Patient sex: M
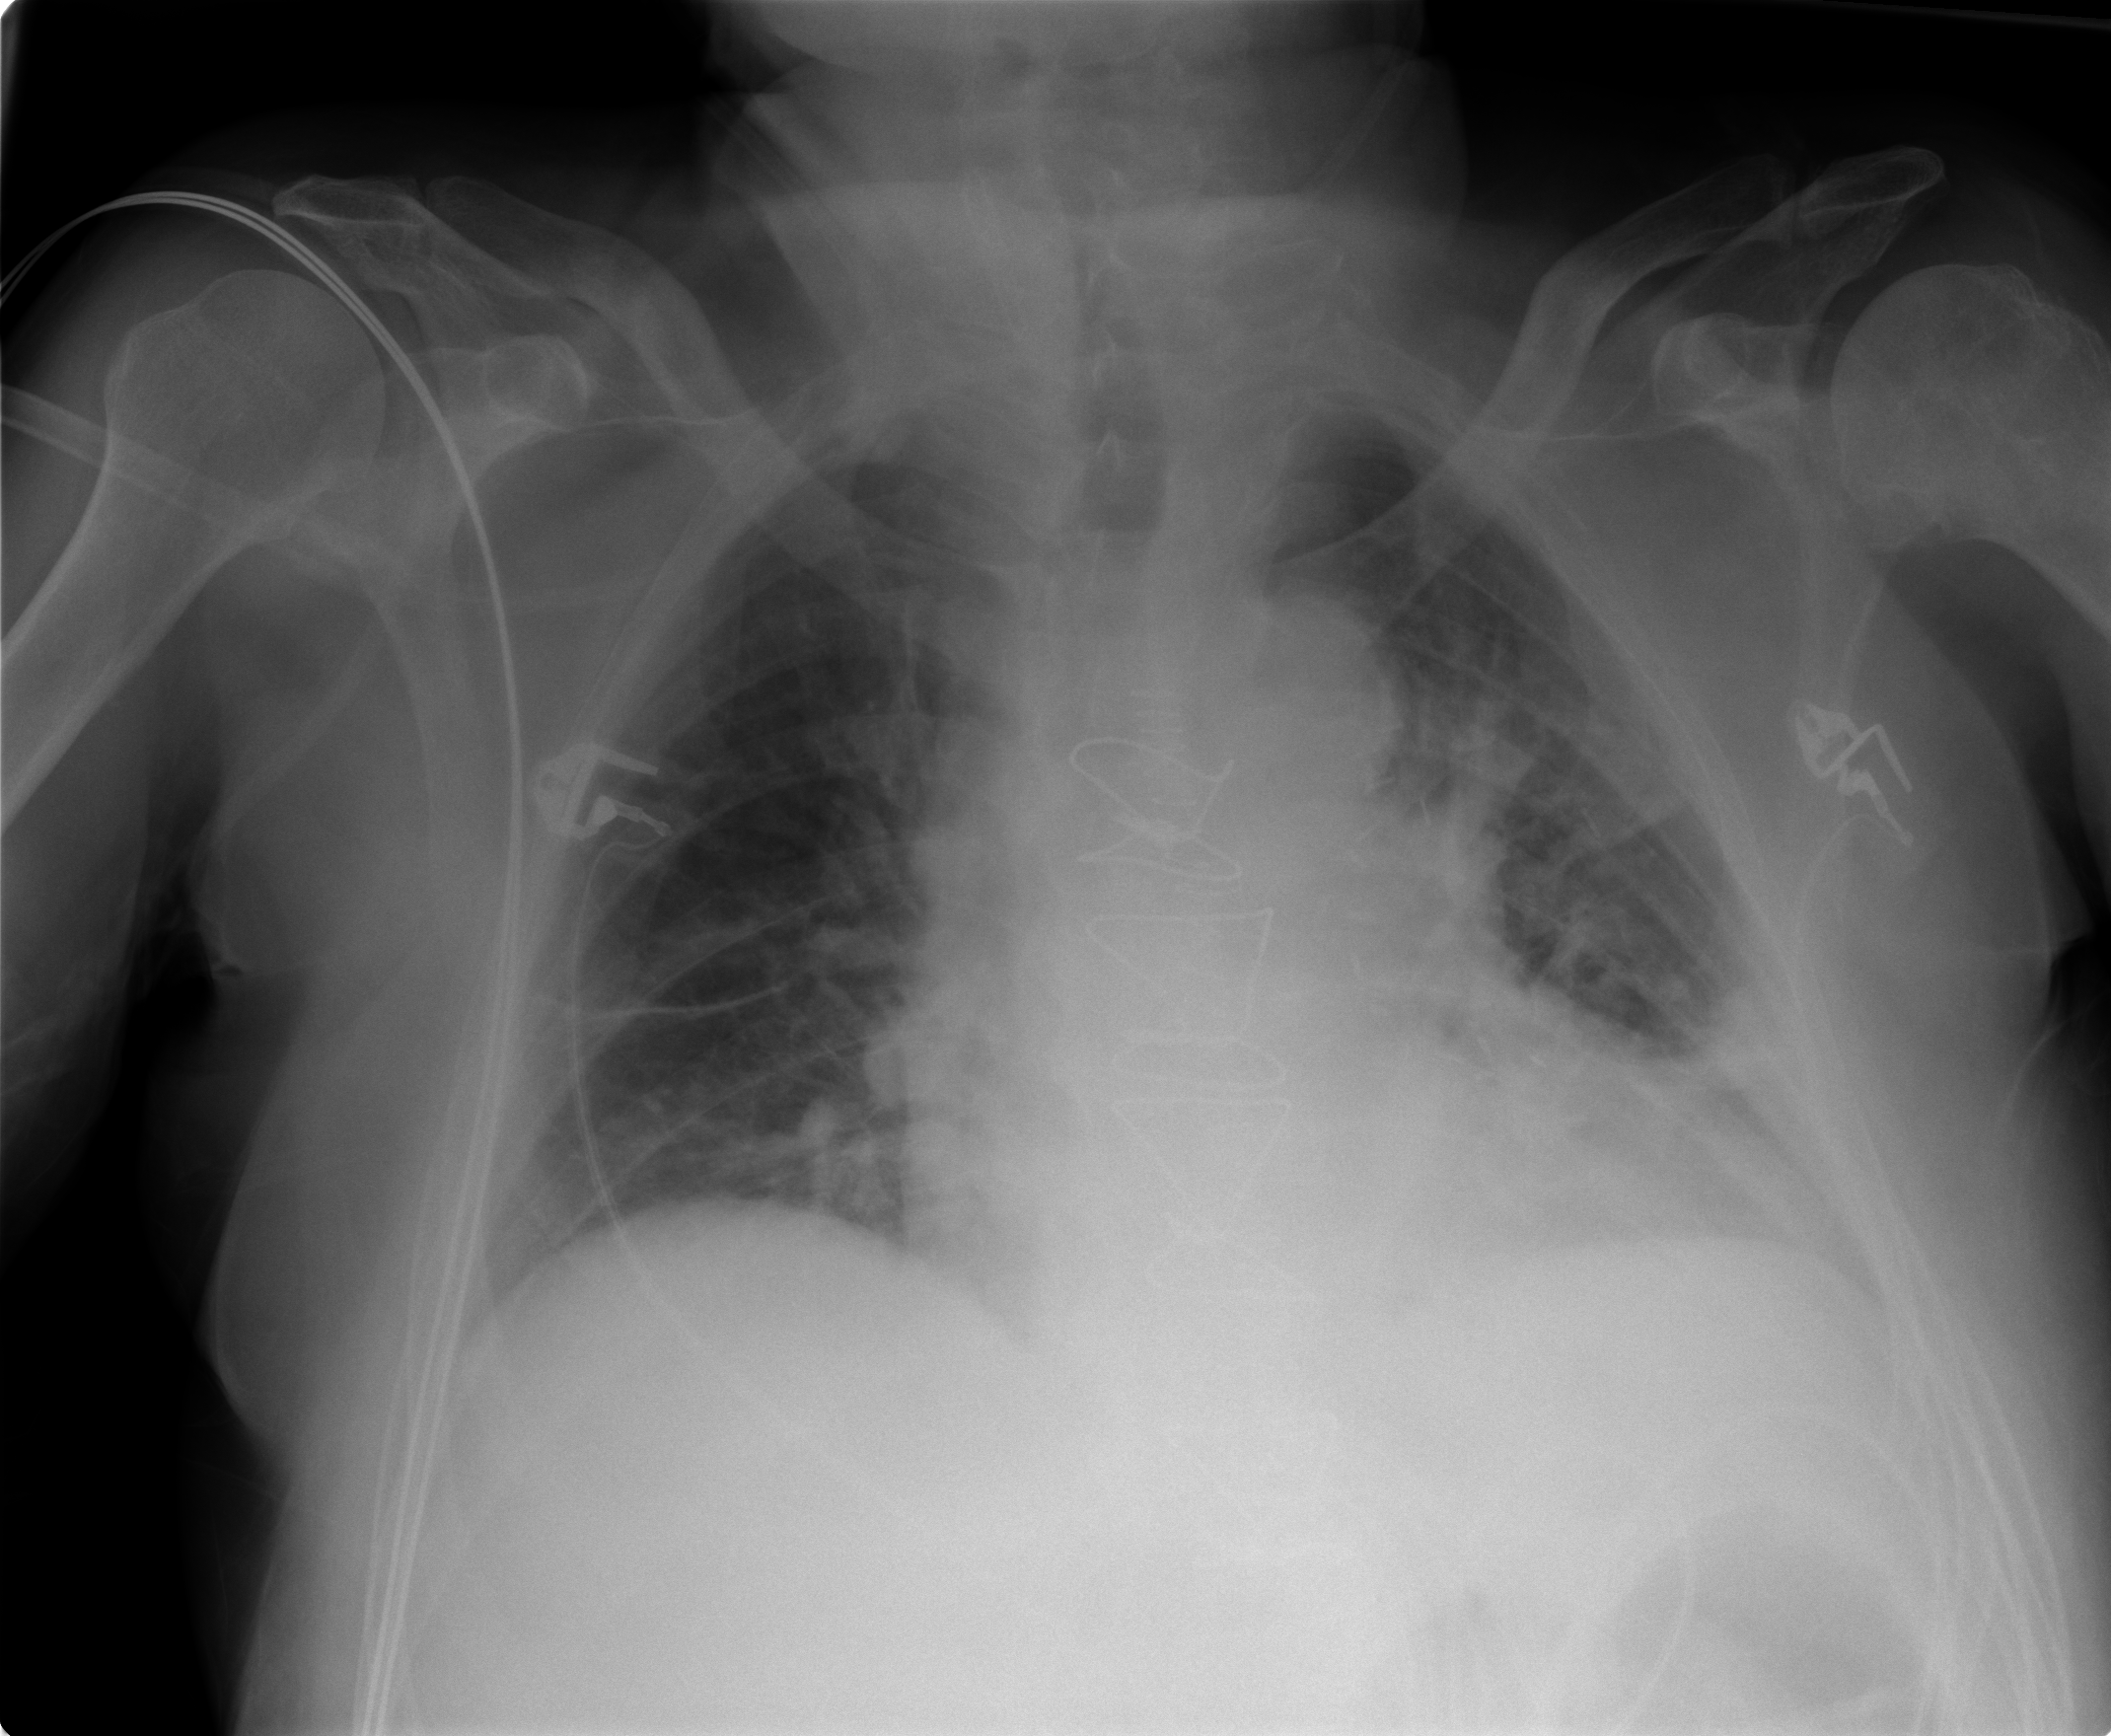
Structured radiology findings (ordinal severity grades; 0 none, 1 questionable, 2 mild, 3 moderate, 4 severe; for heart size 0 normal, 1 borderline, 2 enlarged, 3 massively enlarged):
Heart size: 1
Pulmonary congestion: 0
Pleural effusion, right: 0
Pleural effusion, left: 2
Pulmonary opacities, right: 0
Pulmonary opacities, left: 1
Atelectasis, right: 2
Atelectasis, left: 3